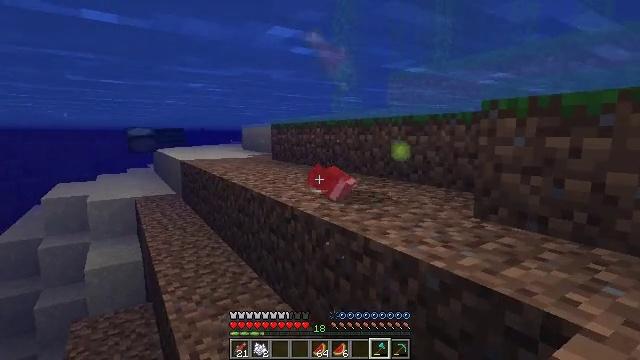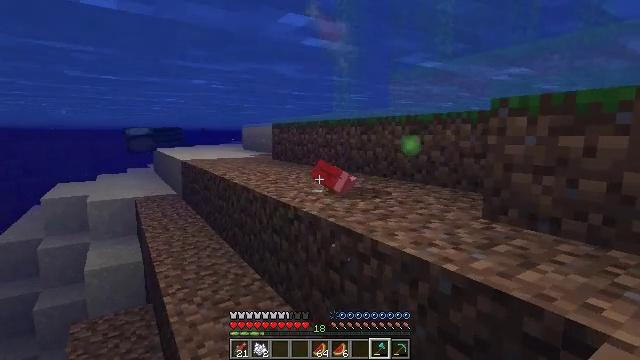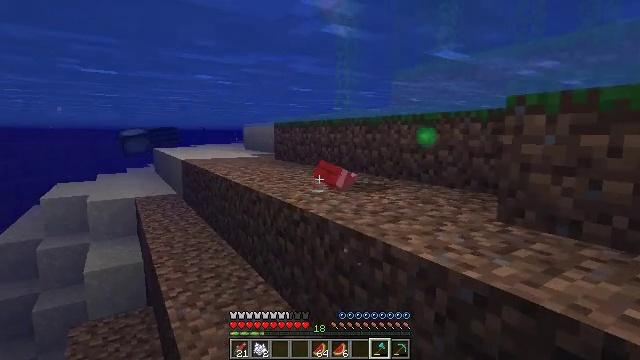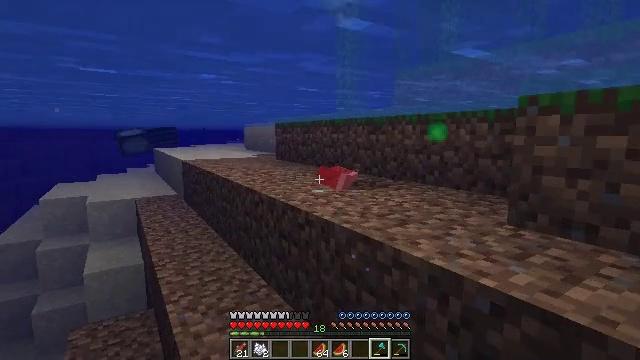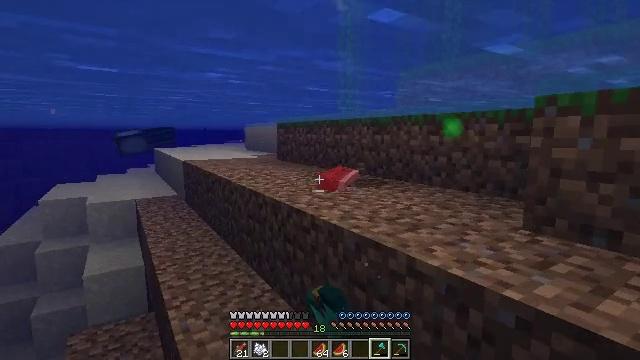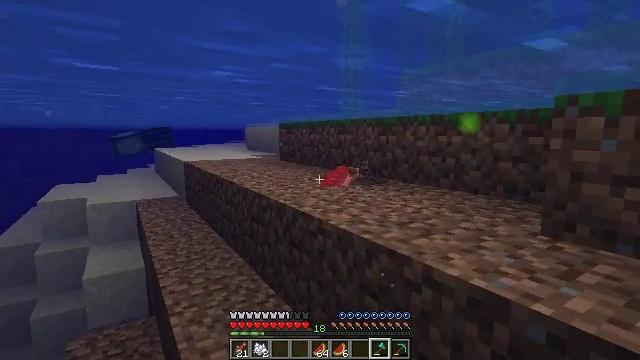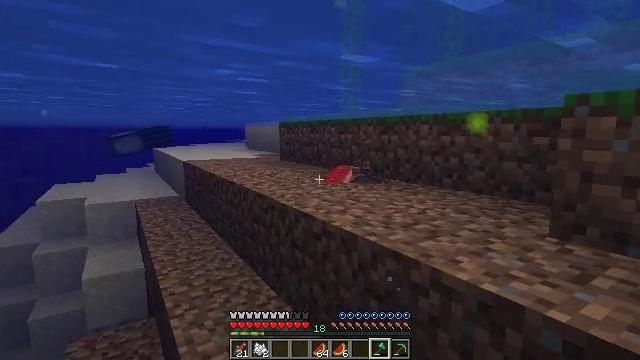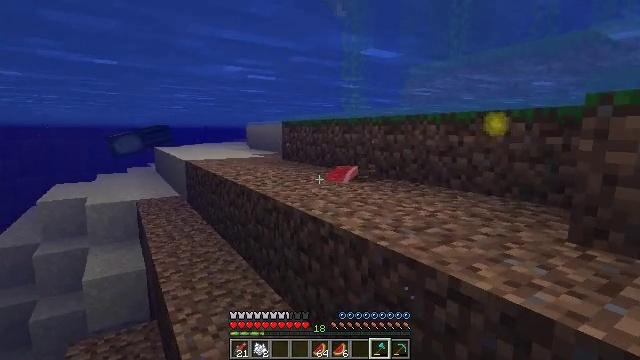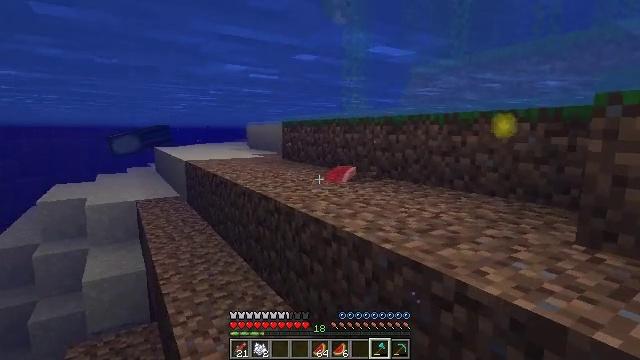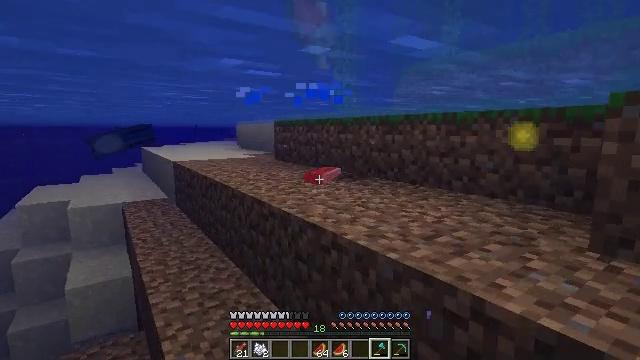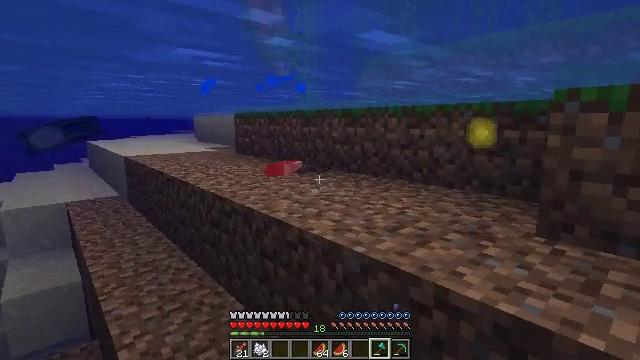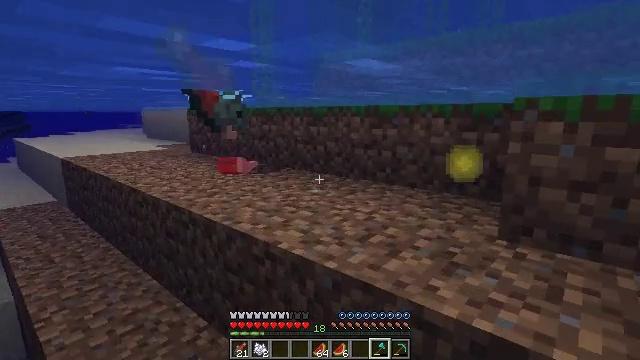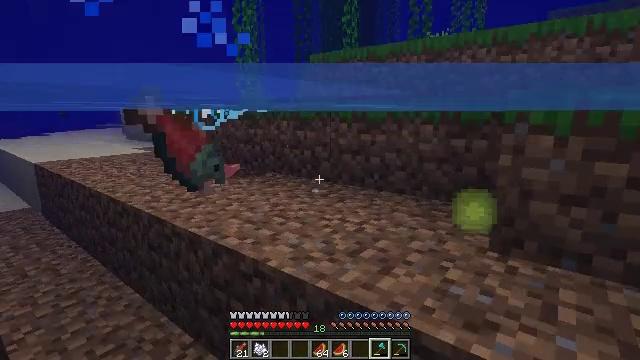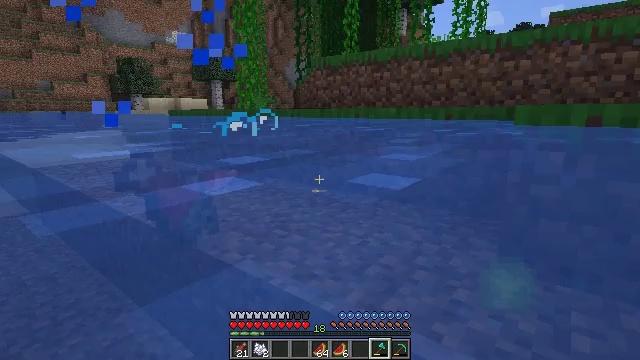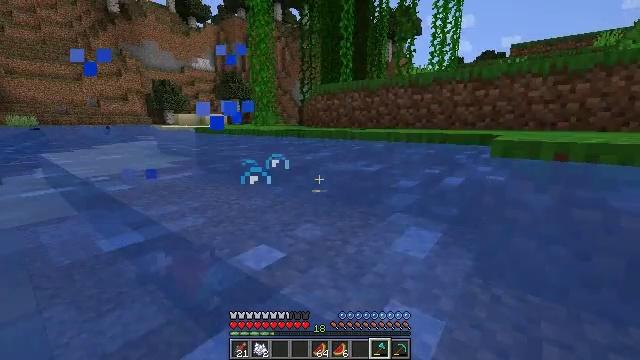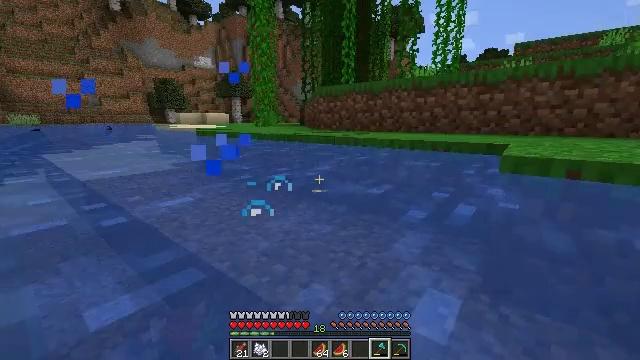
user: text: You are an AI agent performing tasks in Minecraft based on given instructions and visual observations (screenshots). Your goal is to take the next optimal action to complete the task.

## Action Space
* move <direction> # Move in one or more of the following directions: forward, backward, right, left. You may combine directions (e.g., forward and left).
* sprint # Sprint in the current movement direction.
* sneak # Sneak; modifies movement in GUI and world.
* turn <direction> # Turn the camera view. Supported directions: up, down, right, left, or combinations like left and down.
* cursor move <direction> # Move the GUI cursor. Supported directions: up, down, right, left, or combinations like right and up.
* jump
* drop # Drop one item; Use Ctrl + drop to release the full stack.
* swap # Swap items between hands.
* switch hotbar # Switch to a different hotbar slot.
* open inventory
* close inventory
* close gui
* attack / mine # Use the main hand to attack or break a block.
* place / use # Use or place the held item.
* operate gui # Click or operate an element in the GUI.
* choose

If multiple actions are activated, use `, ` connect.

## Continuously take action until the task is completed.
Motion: motion action
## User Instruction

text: Fish and kill the salmon.
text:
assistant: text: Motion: move forward
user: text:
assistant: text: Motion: move forward
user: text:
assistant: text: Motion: move forward, attack / mine
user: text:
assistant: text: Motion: move forward, attack / mine
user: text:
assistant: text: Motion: move forward
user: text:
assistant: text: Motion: move forward
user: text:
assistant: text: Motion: move forward
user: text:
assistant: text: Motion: move forward
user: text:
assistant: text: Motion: move forward, turn right, jump
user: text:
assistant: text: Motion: move forward, turn right and down, jump
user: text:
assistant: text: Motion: move forward, turn right and down, jump
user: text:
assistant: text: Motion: move forward, turn right, jump
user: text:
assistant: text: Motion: move forward, jump
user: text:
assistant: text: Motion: move forward, jump
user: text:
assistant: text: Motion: move forward, jump
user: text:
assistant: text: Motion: move forward, turn left, jump
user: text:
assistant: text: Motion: move forward, turn left and down, jump
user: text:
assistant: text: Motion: move forward, turn left and down, jump
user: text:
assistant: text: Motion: move forward, sprint, turn left and down, jump
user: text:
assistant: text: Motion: move forward, sprint, turn left and down, jump
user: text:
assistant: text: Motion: move forward, sprint, turn left, jump
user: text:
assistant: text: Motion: move forward, sprint, jump
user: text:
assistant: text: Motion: move forward, sprint, jump
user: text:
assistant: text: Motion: move forward, jump
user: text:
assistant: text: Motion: move forward, jump
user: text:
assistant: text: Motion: move forward, jump
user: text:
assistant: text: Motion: move forward, jump
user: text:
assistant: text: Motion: move forward, jump
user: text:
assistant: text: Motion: move forward, sprint, jump
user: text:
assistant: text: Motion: move forward, sprint, jump